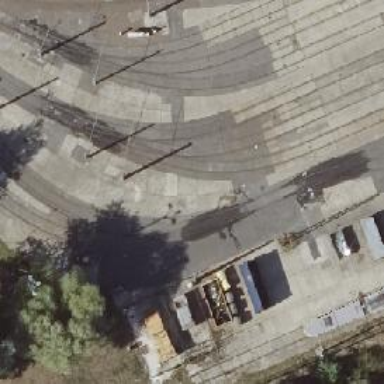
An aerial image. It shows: Railway switch.